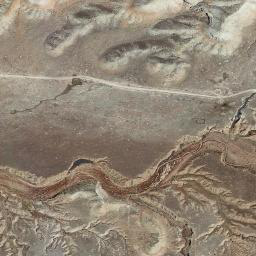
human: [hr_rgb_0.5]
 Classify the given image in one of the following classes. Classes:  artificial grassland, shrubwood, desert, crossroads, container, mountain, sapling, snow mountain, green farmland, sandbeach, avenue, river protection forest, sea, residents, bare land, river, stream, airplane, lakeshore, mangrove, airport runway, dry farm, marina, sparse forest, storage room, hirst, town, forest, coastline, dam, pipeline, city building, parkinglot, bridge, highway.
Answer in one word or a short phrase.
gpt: mountain